Question: I am studing for 1Z0-851 Oracla Java SE 1.6 Certification and I saw this question:

I marked the first alternative as the correct one and failed! "All of the assert statements are used appropriately" and the answer says that the first one 'assert(x > 0);' is incorrect.. the question is why?
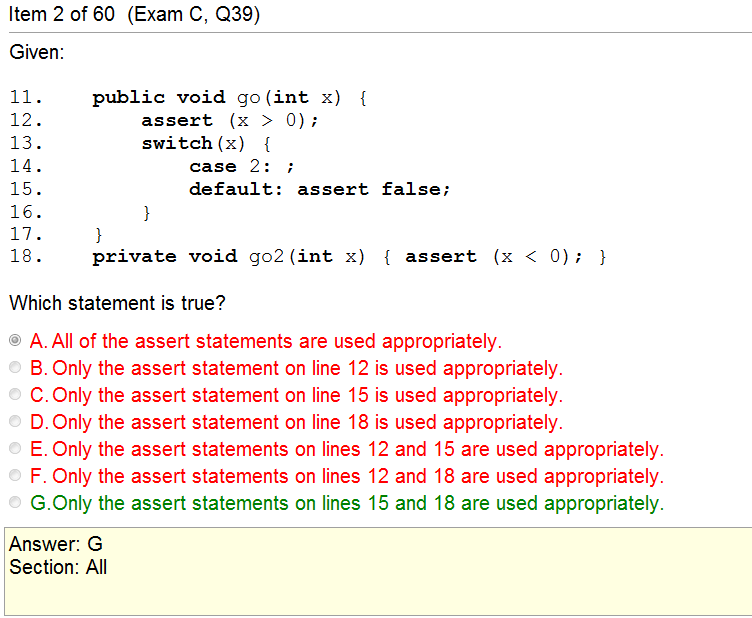
Answer: The correct answer is this
Src: <URL>